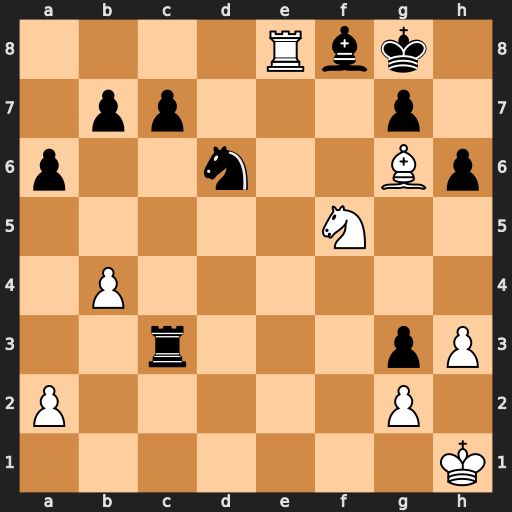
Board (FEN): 4Rbk1/1pp3p1/p2n2Bp/5N2/1P6/2r3pP/P5P1/7K
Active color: w
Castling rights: -
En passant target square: -
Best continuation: Ne7+ Kh8 Rxf8#